Три одинаковые, “широкие” электромагнитные катушки с незначительным омическим сопротивлением равномерно намотаны на “узкий” тороидальный железный сердечник, как показано на рисунке. К первой катушке подключают (идеальный) генератор переменного тока, ко второй - разомкнутый выключатель $S$, к третьей - вольтметр с очень большим сопротивлением. В таком подключении вольтметр показывает среднеквадратичное значение напряжения, равное половине среднеквадратичного значения напряжения на источнике. Теперь переключатель $S$ замыкается, заворачивая клеммы второй катушки.
Считая, что магнитная проницаемость железного сердечника не зависит от магнитного потока, проходящего через него, определите новые показания вольтметра.
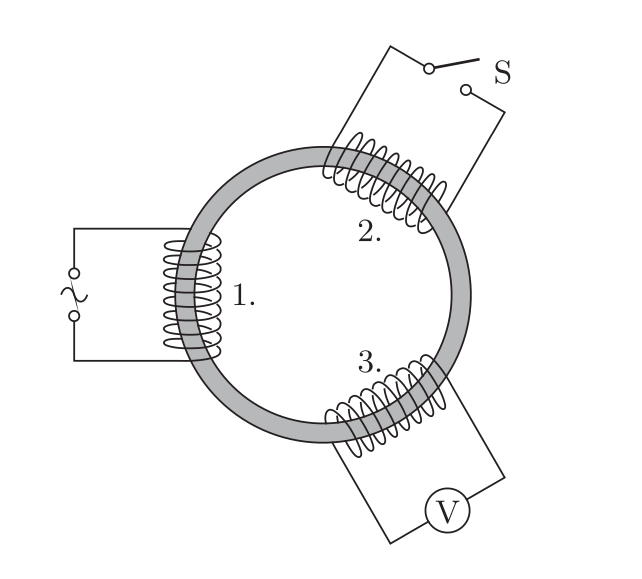
Ответ: $\frac{V_3}{V_1} = \frac{1}{3}$, т.е. показания вольтметра уменьшатся в $3$ раза
Темы:
T, ★, Электромагнетизм, Электромагнитная индукция, 200 задач, Катушка, Взаимная индуктивность, Магнитные цепи